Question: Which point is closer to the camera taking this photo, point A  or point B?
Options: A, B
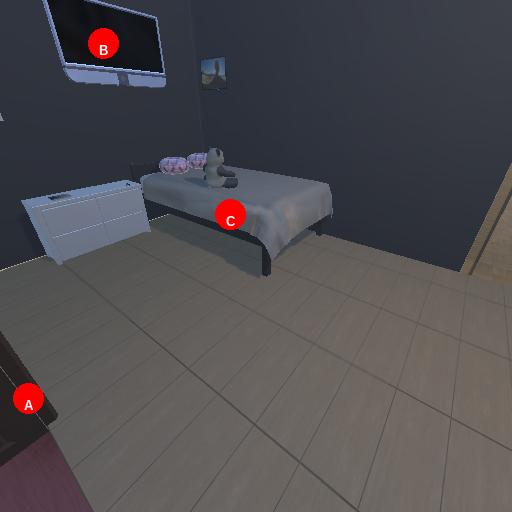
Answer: A